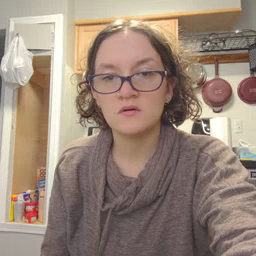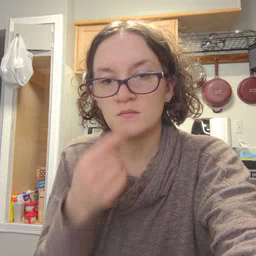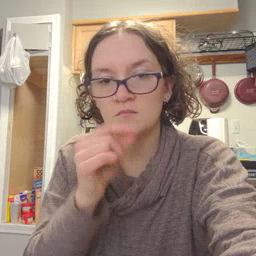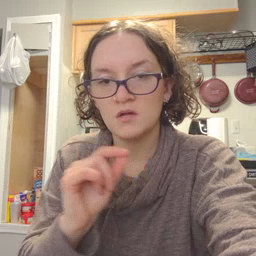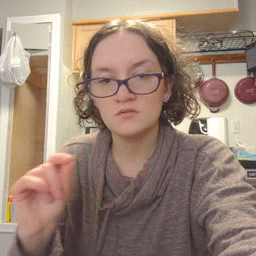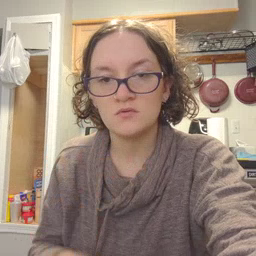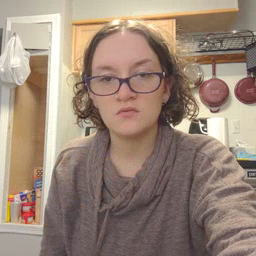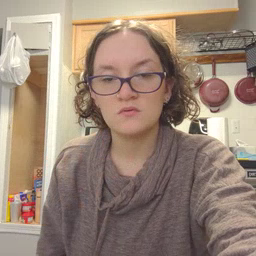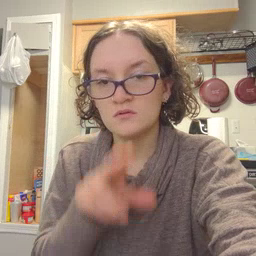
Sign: pencil